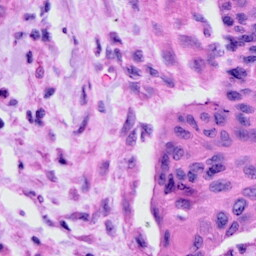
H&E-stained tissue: Cervix